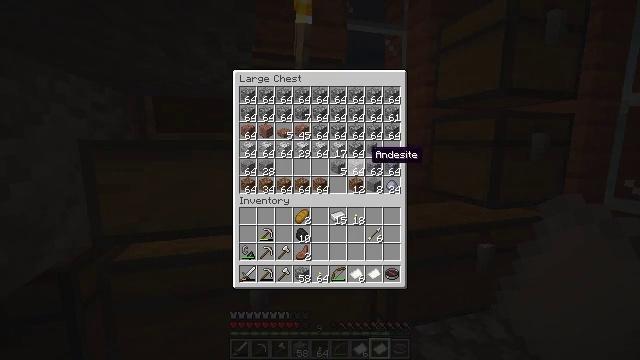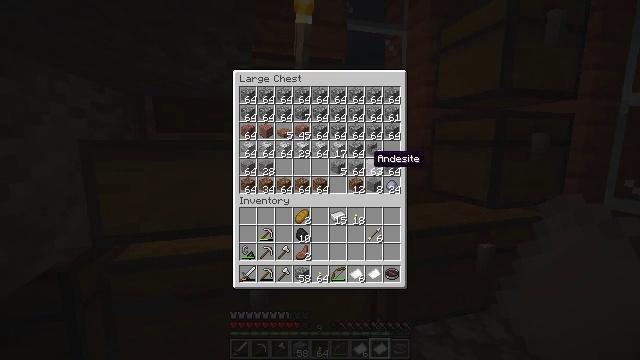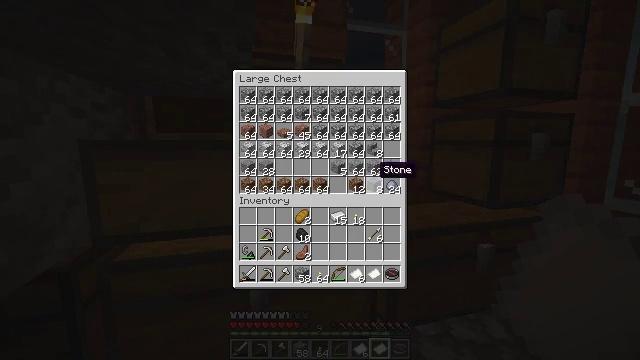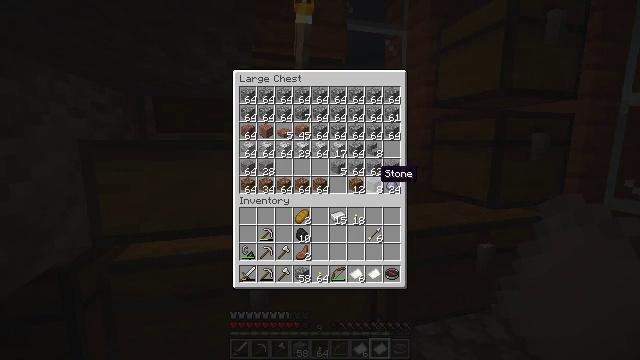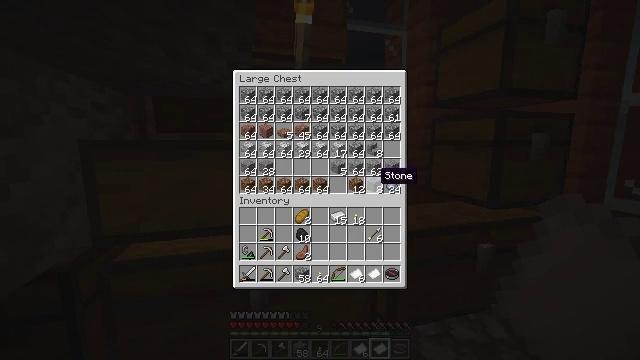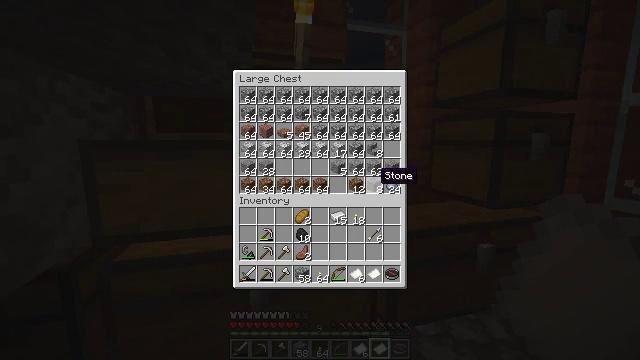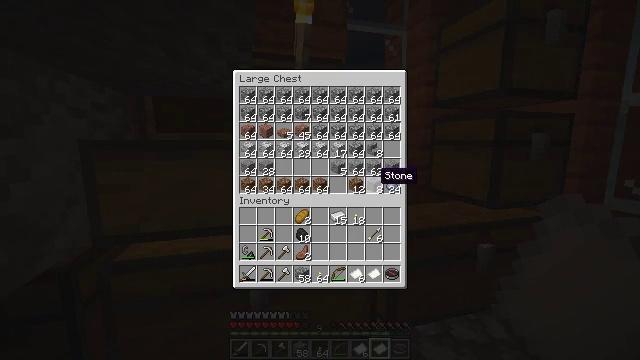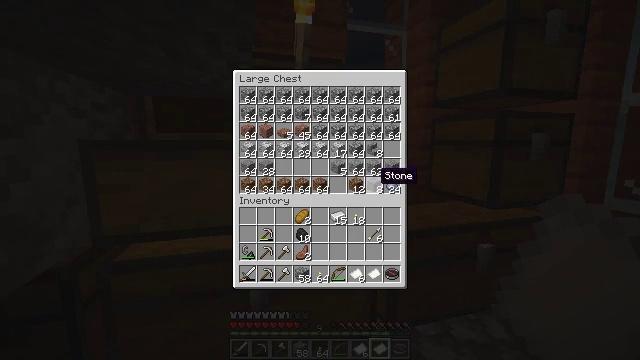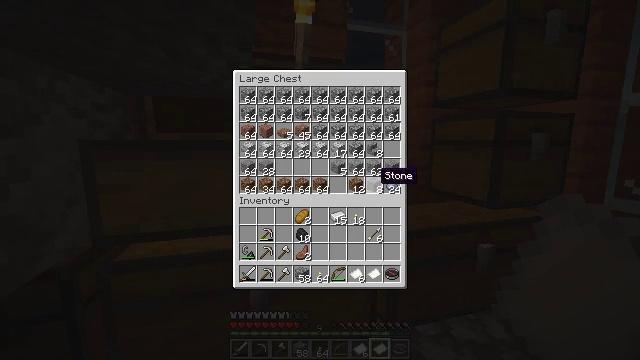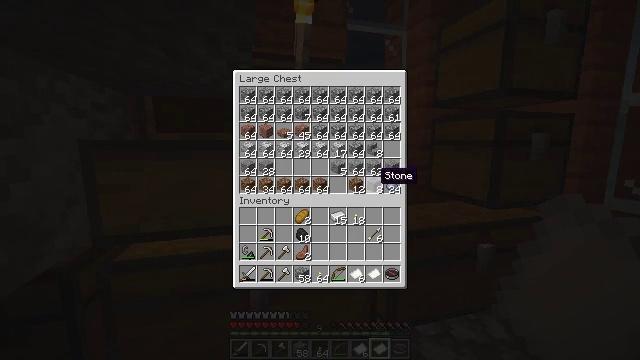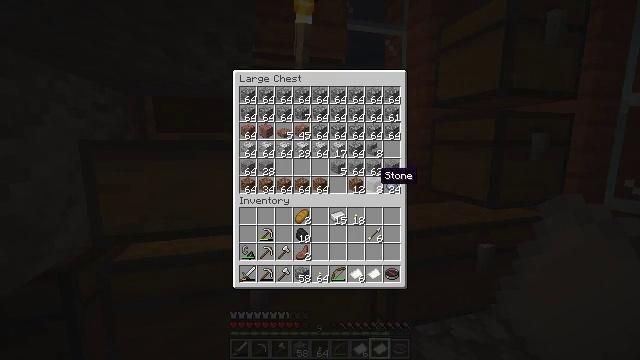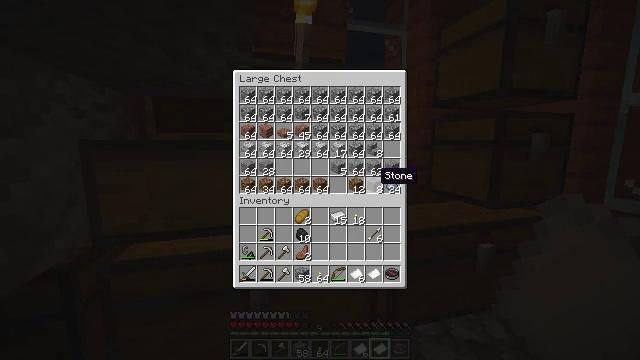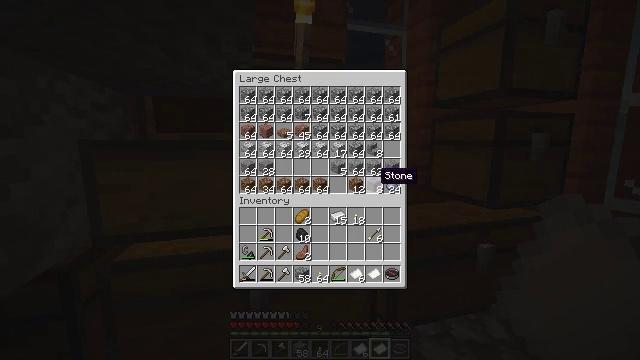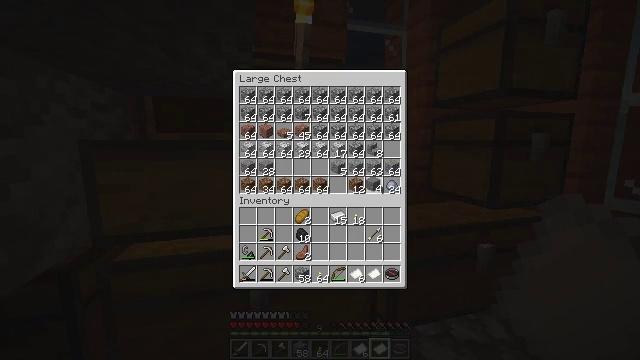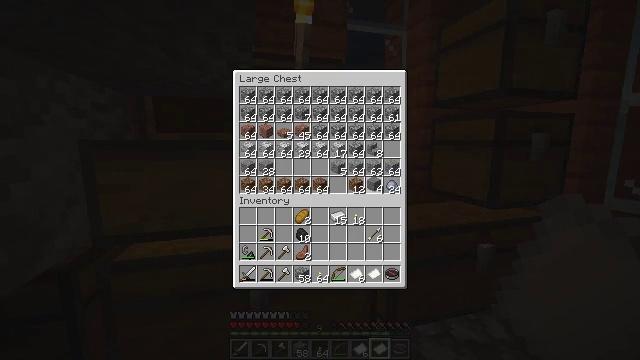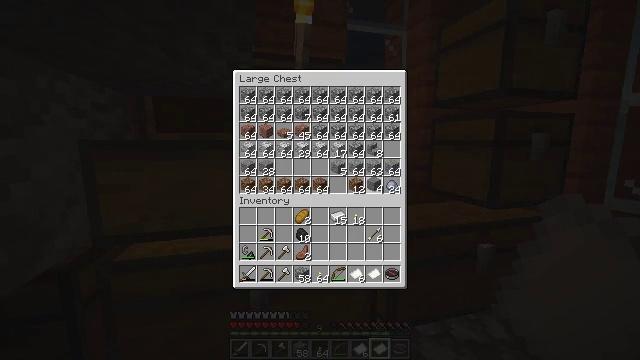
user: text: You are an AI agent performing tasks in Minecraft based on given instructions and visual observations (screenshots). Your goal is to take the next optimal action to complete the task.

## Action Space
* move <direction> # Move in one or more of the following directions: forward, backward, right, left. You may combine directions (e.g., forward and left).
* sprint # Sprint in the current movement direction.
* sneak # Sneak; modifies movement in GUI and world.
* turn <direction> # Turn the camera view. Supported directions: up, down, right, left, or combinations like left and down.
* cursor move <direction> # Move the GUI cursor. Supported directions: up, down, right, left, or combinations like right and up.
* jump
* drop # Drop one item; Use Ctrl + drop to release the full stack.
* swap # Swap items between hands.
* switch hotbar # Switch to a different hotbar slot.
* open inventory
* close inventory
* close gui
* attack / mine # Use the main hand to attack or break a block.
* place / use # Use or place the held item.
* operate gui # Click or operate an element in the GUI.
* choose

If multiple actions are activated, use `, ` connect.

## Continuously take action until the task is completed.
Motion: motion action
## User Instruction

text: Obtain a stonecutter from the crafting table.
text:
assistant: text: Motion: no_op
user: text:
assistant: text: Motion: turn down
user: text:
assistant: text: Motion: no_op
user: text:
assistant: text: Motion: no_op
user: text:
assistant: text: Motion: no_op
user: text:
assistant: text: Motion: no_op
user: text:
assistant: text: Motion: no_op
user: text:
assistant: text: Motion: no_op
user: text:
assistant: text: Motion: no_op
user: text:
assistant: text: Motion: no_op
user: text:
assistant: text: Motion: no_op
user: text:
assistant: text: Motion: no_op
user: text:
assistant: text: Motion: use / place
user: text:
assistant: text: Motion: use / place
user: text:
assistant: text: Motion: use / place
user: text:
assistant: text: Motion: use / place
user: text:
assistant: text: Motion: use / place
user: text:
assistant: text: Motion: turn down
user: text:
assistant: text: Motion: turn left and down
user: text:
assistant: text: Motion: no_op
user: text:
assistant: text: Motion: no_op
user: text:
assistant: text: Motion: no_op
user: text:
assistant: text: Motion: no_op
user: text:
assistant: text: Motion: no_op
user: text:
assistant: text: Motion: no_op
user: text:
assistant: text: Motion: no_op
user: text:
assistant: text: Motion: no_op
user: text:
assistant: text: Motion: no_op
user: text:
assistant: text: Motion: no_op
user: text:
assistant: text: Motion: no_op